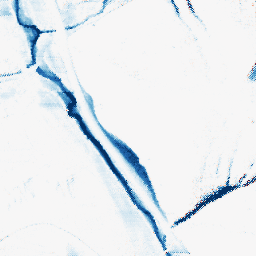
Category: morphological
Decomposition family: morphological_ellipse
Decomposition parameters: operation: closing
width: 5
height: 30
Upsampling method: regularized
Upsampling parameters: scale: 4
lambda_reg: 0.1
Upsampling scale: 4